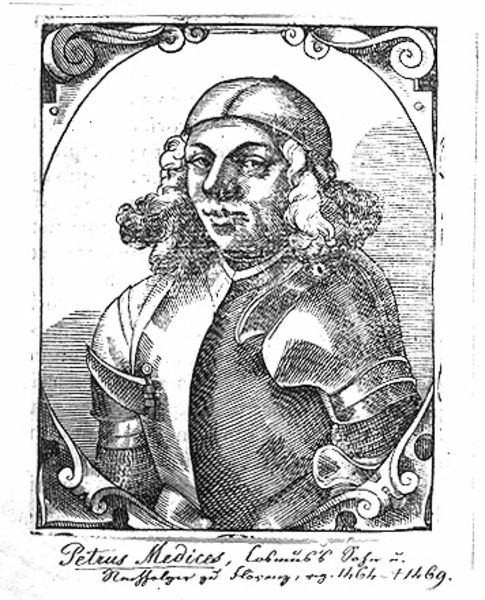
Titel: Bildnsi des Pietro de' Medici I., Herzog von Toskana
Künstler: Tobias Stimmer
Institution: (Seriendruck)
Schlagwörter: kopf, mann, schatten, frisur, grau, haar, hut, mund, nase, profil, schwarz, weiss, zeichnung, blick, haube, ornament, kappe, mütze, augen, gesicht, kragen, lang, mensch, rahmen, silber, bildnis, portrait, porträt, haare, halbfigur, lange haare, adel, locken, oval, rund, kopfbedeckung, lächeln, holzschnitt, schrift, rahmung, bogen, grafik, graphik, hat, white, black, gray, grey, hair, kartusche, nose, inschrift, ornamente, verzierung, decorative, metall, bronze, betrachter, druck, schwarz weiss, schraffur, holzstich, radierung, stich, dreiviertel, kupfer, text, helm, ritter, rüstung, wappen, schnörkel, brustpanzer, harnisch, jüngling, voluten, männlich, man, ritterrüstung, armor, armour, helmet, knight, scroll, medaille, schnecken, drawing, kupferstich, black and white, frame, shadow, mouth, sketch, petrus, writing, blond, smile, youth, handschrift, beschreibung, medici, latein, lateinisch, square, italian, peter, eye, warrior, book, rhamen, innschrift, graif, rollwerk, page, große nase, border, medicus, words, blonde, strichellinien, beschrfitung, ugly, heller hintergrund, framed, fresken oben, medices, schwrz weiss, 18th century, ornamentikrahmen, cartouche, 17th century, black and whit, portrair, schwarz weiss hut, medikus, petrus medicus, breastplate, scoll, petrus medices, 1669, 1469, curly ahir, embelishment, pauldron, medicis